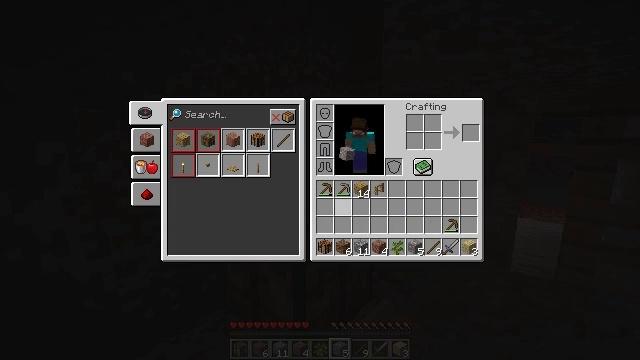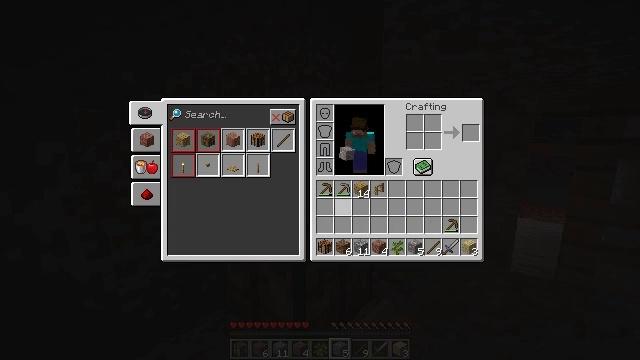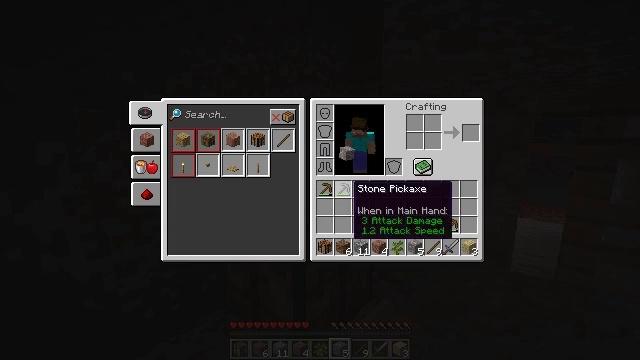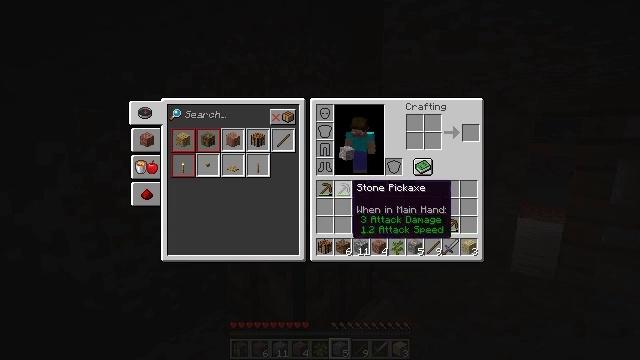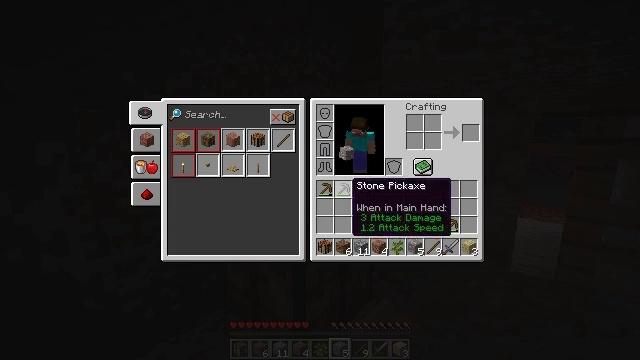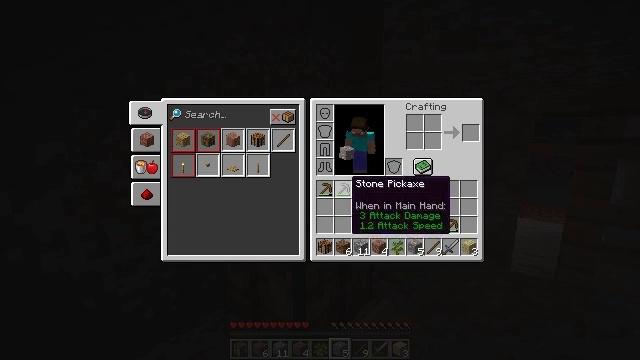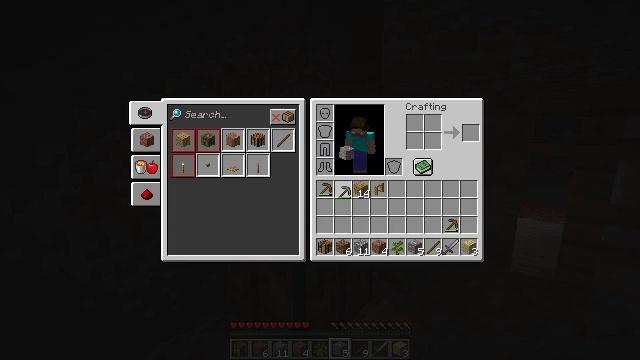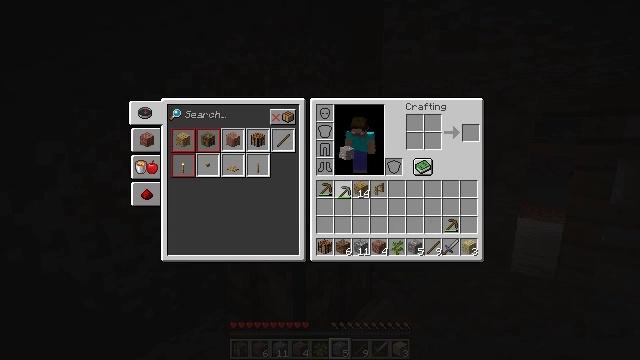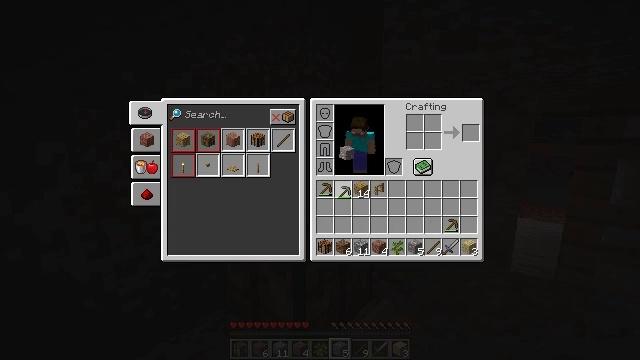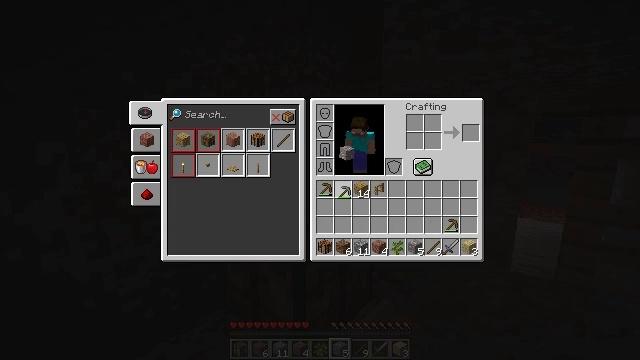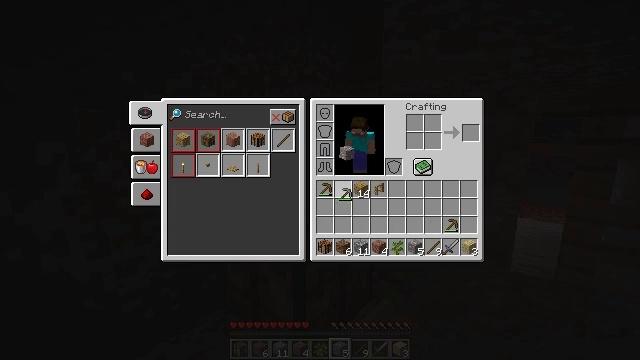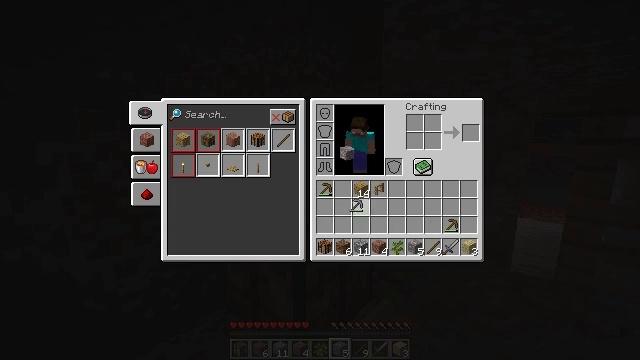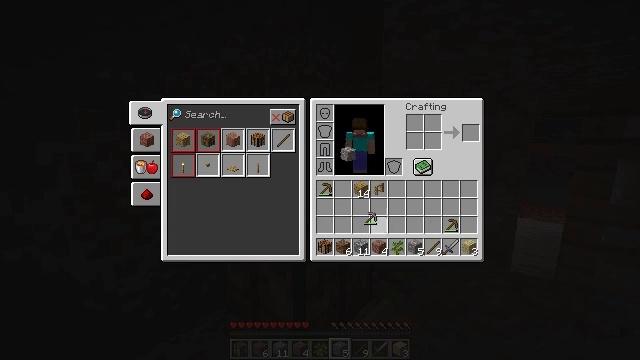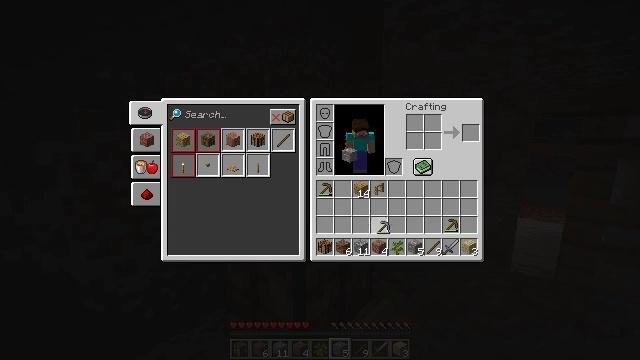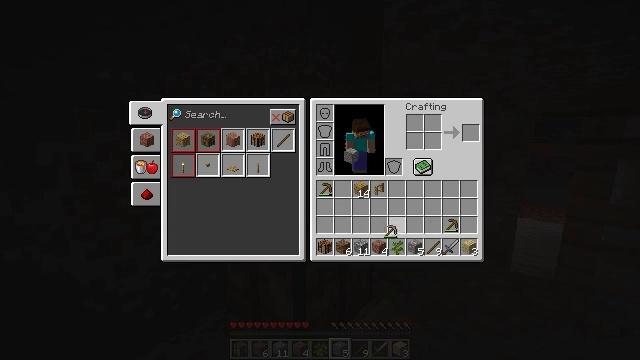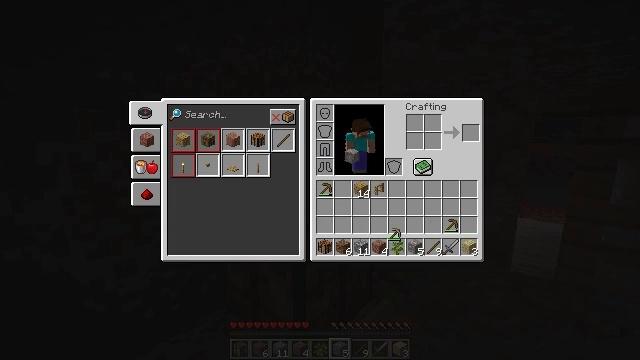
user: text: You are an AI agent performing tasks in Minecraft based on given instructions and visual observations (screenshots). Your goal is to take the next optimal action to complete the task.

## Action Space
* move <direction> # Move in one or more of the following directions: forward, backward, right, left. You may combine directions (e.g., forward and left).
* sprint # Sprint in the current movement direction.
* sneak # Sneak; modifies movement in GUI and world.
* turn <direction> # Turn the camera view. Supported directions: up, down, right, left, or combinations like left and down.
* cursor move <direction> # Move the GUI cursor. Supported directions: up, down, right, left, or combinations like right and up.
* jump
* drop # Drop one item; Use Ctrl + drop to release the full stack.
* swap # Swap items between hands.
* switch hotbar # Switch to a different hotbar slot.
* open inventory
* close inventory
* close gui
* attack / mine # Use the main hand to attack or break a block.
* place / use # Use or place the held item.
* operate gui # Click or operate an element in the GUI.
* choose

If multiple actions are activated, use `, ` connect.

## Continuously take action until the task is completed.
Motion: motion action
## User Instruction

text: Get the crafting table into the inventory.
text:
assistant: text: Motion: no_op
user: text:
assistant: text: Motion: no_op
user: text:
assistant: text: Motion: no_op
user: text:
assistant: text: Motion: no_op
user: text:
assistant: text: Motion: no_op
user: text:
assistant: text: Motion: operate gui
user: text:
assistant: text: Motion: operate gui
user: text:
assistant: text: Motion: operate gui
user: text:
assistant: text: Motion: no_op
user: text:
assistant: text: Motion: no_op
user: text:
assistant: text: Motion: cursor move right and down
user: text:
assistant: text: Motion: cursor move right and down
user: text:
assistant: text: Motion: cursor move right and down
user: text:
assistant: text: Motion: cursor move right
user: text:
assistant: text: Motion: no_op
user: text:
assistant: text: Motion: no_op
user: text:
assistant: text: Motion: no_op
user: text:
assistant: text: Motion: no_op
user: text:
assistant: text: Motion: cursor move right
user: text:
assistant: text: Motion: cursor move right
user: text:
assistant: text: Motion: no_op
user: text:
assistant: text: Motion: no_op
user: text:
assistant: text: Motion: no_op
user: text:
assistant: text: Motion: no_op
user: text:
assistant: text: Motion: no_op
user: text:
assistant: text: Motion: no_op
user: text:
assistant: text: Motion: no_op
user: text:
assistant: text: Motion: no_op
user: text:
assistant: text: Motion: no_op
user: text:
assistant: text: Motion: no_op